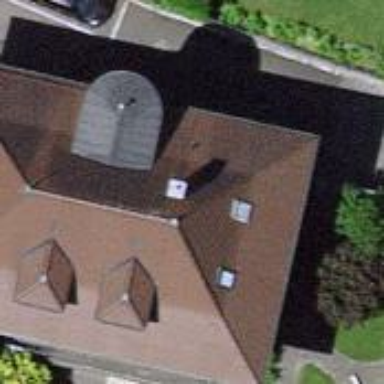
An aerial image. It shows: House with half-hipped roof made of roof tiles.